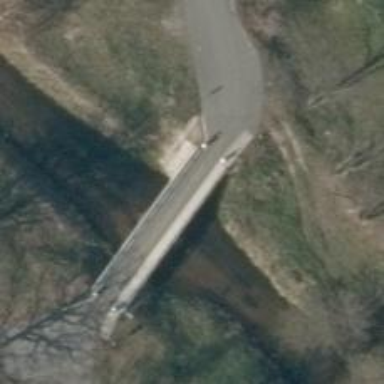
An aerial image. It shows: Unclassified road on bridge.